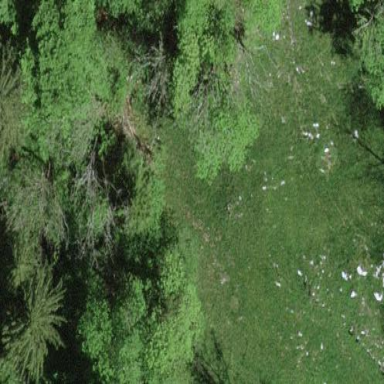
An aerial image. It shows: Open area covered with grass.